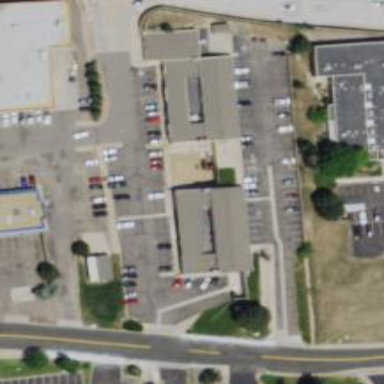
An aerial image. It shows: Veterinary facility.